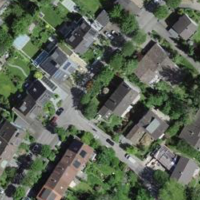
EUNIS habitat code: 55
Species observed at this site:
Cardamine pratensis